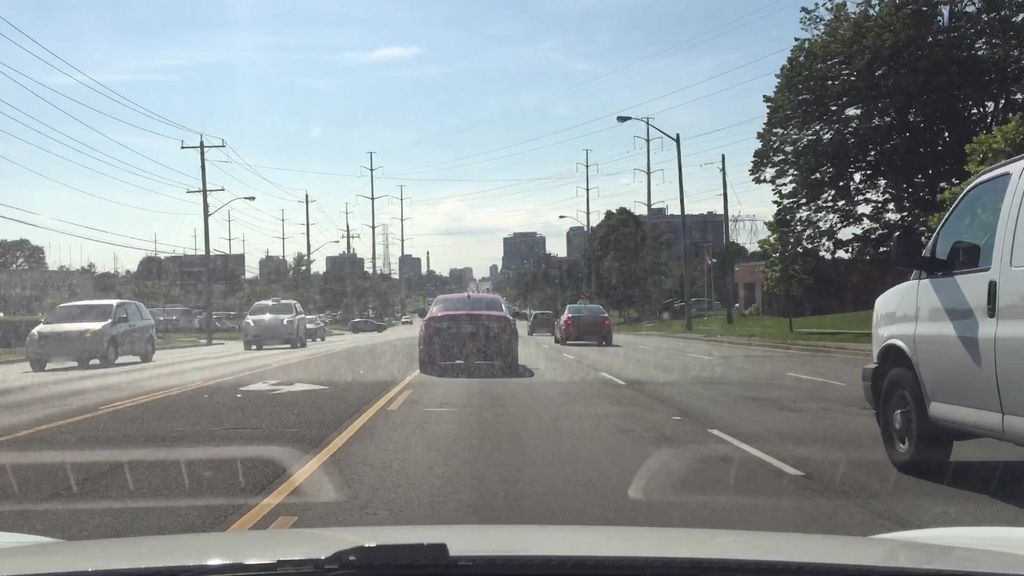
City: toronto